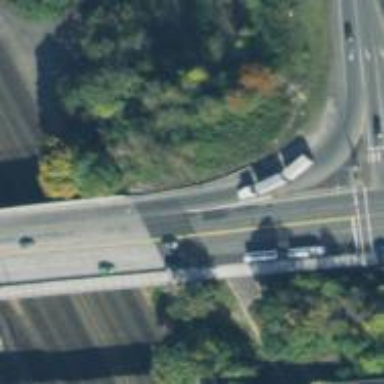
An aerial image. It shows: Trunk highway with bridge. The sidewalk is on the left side.